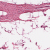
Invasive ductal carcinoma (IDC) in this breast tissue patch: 0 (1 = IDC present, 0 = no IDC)